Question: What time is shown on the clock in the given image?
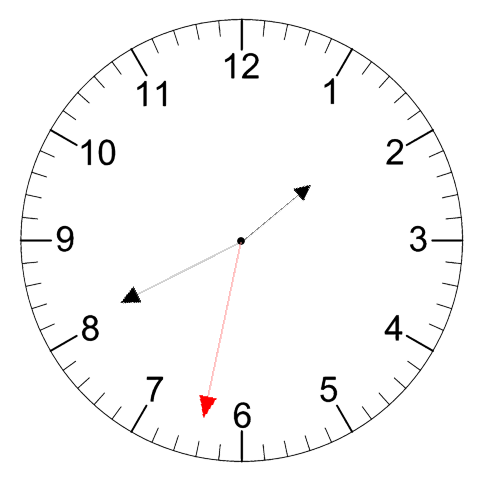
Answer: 01:40:32